八年级 · 度量几何学
将一副三角板按图中方式叠放, 则 $\angle \alpha$ 的度数为 $(\quad)$

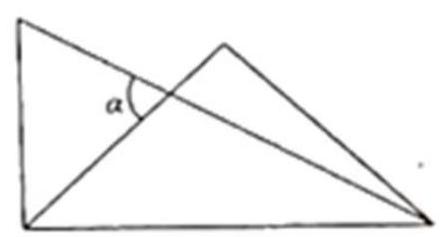
$30^{\circ}$
B. $45^{\circ}$
C. $60^{\circ}$
D. $75^{\circ}$
答案: D